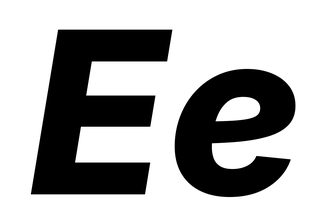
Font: Inter-Italic_ExtraBold_Italic